Question:
What I'm trying to do is make the G4 cell the sum of the selected employees salary and the selected package. E4 and F4 ('Candidate' name and 'Pkg' name) are both drop down lists with the relevant data in them.
I'm guessing I would need to somehow either substitute 'Dan" and'Raise 2'for'63000'and'8000'or find the other instance of'Dan' and use the value of the cell to the right, but I'm at a loss.
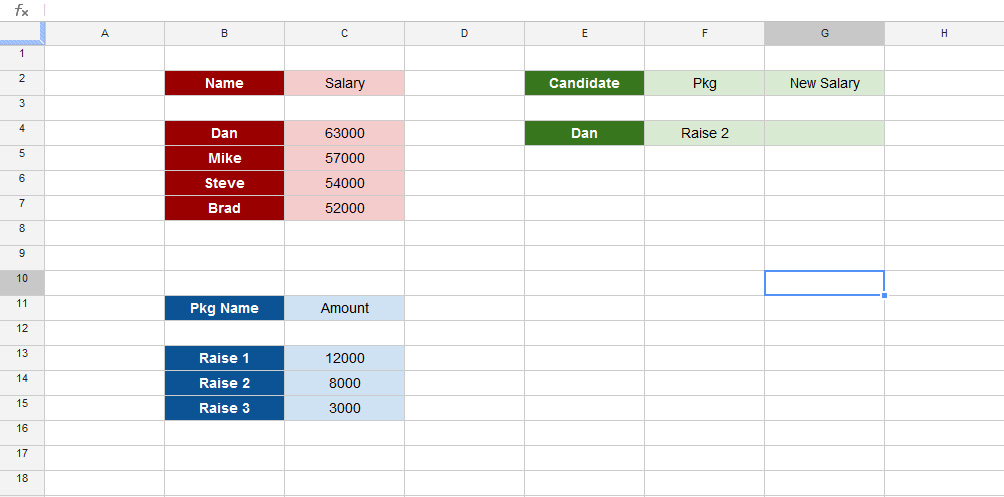
Answer: I don't know for sure if Google Docs has VLOOKUP, but that's what I would use in this case.
'''
=VLOOKUP($E4,$B$4:$C$7,2,FALSE)+VLOOKUP($F4,$B$13:$C$15,2,FALSE)
'''